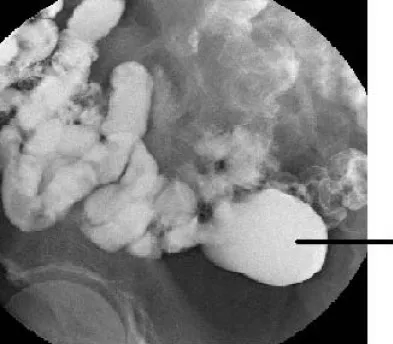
Barium meal and follow through demonstrating a dilated ileal segment (indicated by the arrow).
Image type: radiology (x_ray)